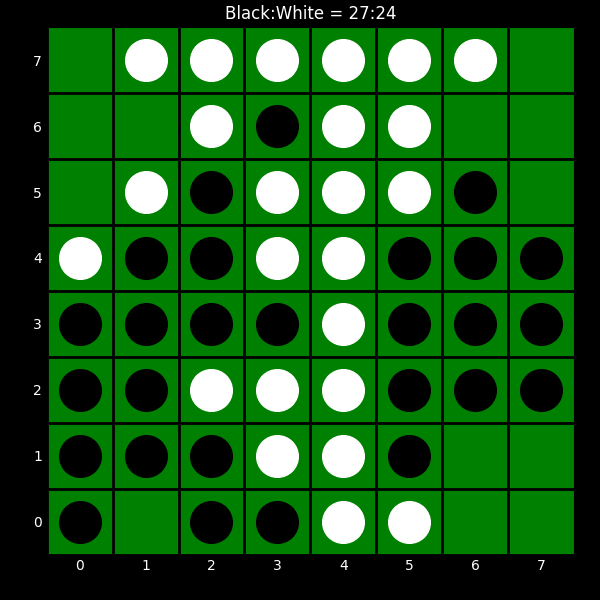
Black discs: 27
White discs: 24